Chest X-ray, AP view. Patient: 72 years old, sex M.
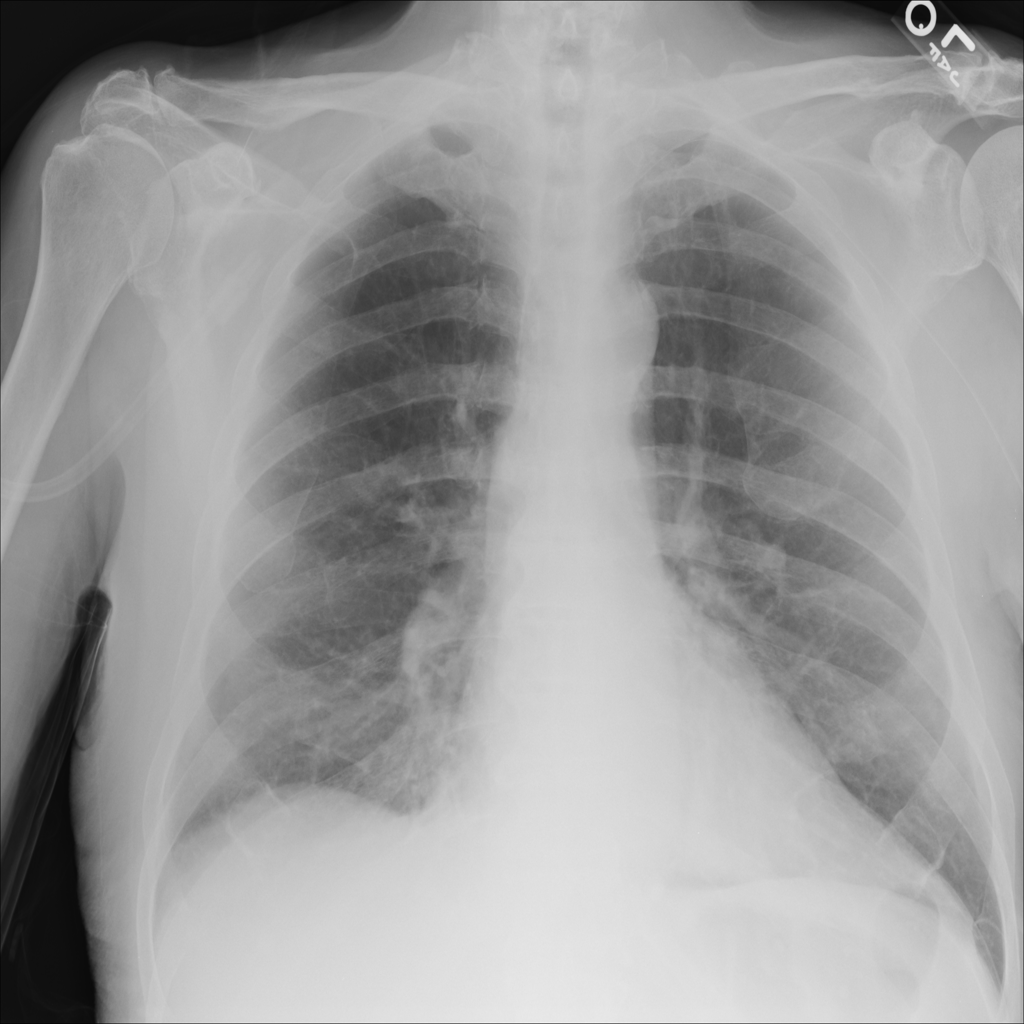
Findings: No Finding